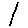
Label: line